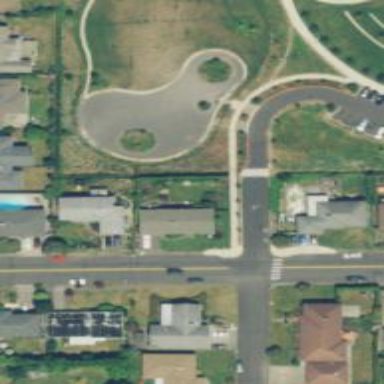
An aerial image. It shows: Residential road with sidewalk on the left side.